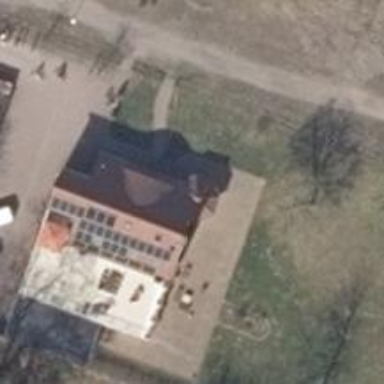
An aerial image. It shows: Cafe located inside building.